Aerial crown-view tile of a tropical tree (Barro Colorado Island, Panama), acquired 20241112:
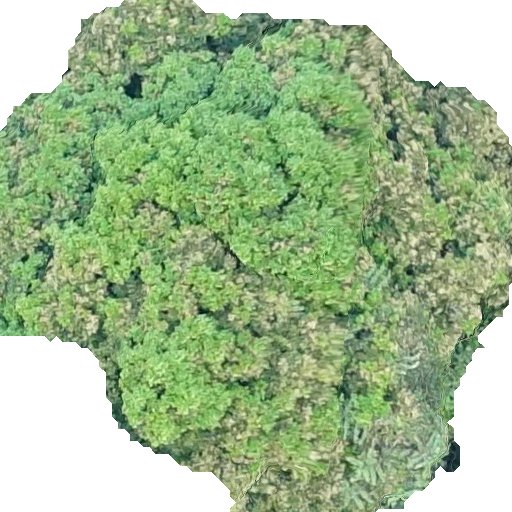
Species: Prioria copaifera
GBIF accepted scientific name: Prioria copaifera
Crown area: 332.218 m²